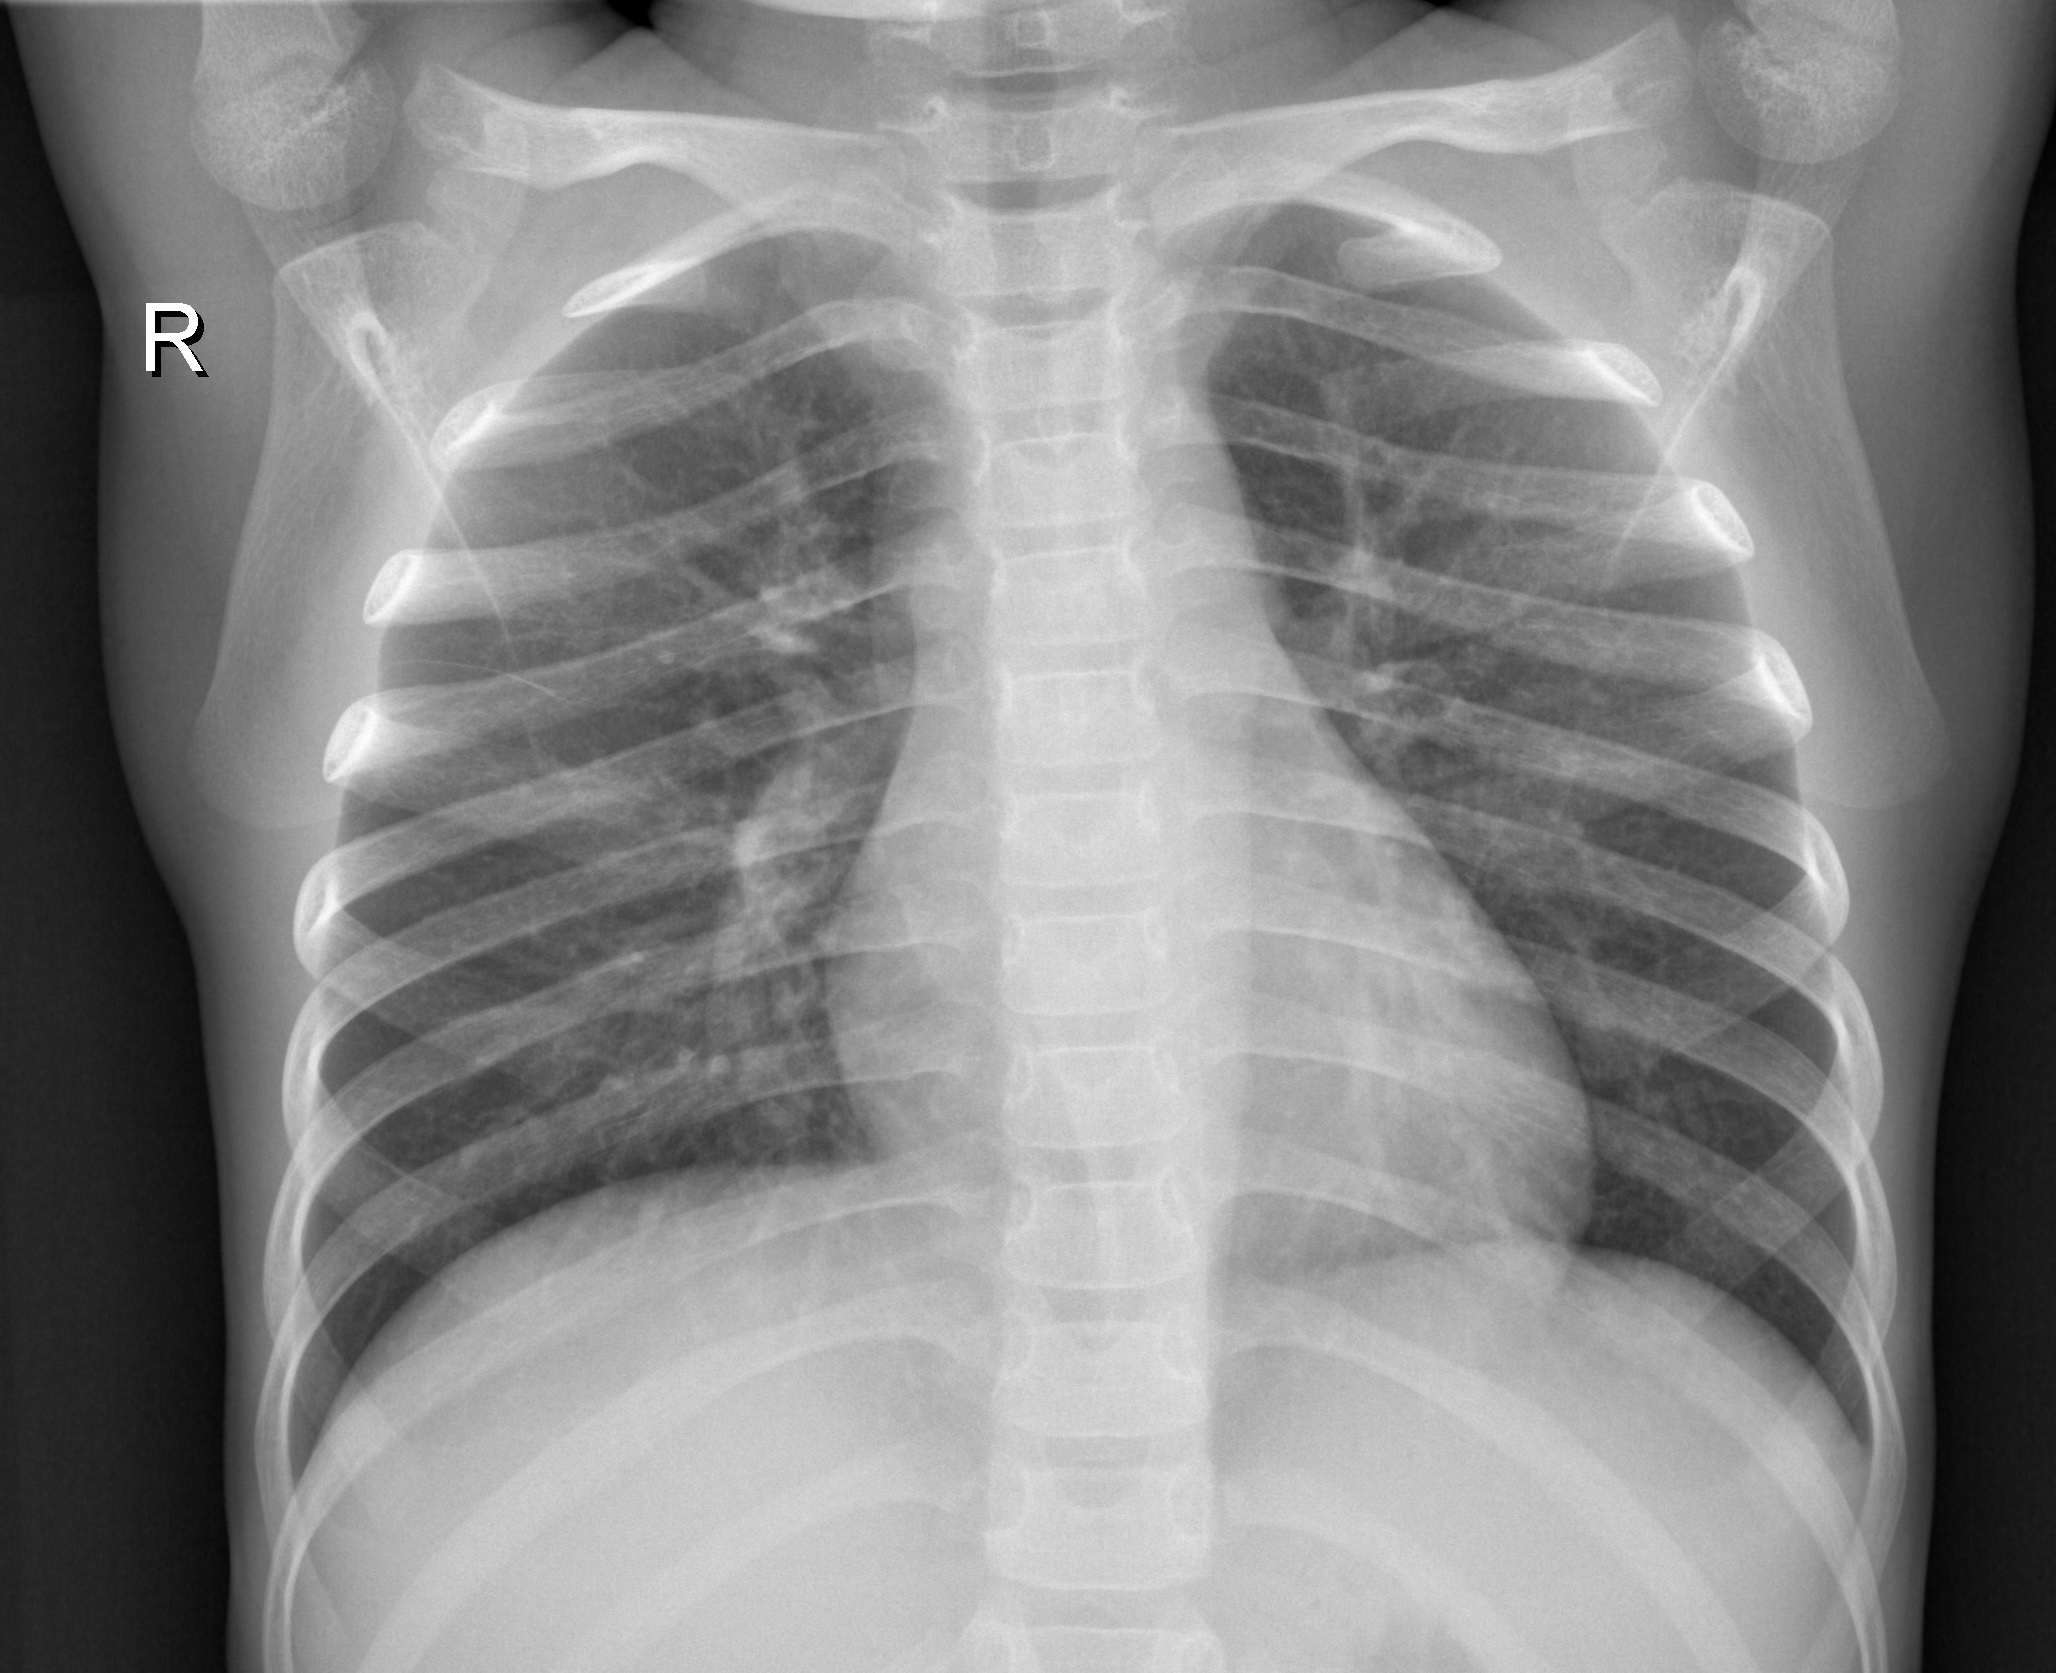
Diagnosis: NORMAL